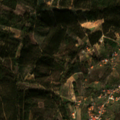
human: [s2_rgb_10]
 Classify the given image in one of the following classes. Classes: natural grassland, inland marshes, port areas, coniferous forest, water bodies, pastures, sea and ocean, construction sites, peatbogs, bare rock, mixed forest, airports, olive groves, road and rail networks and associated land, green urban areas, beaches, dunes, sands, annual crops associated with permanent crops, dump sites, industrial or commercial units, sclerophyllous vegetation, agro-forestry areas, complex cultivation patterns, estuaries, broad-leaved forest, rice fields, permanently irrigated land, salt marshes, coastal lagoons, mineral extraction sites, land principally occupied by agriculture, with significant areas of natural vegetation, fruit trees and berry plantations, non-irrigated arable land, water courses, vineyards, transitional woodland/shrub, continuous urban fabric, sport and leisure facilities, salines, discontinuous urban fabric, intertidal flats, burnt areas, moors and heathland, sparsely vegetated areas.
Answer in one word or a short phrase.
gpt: olive groves, broad-leaved forest, mixed forest, transitional woodland/shrub